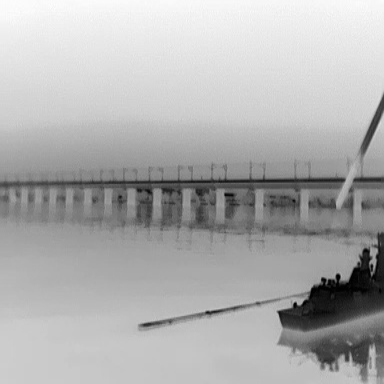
There is a warship in the infrared image.